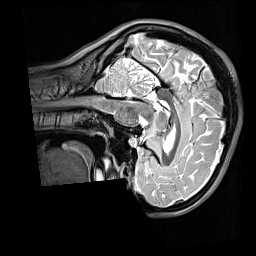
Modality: T2w
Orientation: sagittal
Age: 20
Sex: female
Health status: healthy
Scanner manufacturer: siemens
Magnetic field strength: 3 T
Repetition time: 3.2 s
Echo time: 0.568 s